Question: I have a data set with 3719 observation with 9 features. In that I have performed multiple linear regression with selected features.
I got the diagnostic plots like this:

I have understood by plots that there is no linearity between dependent and independent variables.Residual plots giving non linear trend. But from Normal Q-Q plot it follows the normal distribution. I did not get the what is mean by residual vs leverage plots?
Am I understanding correctly? How to interpret those plots.
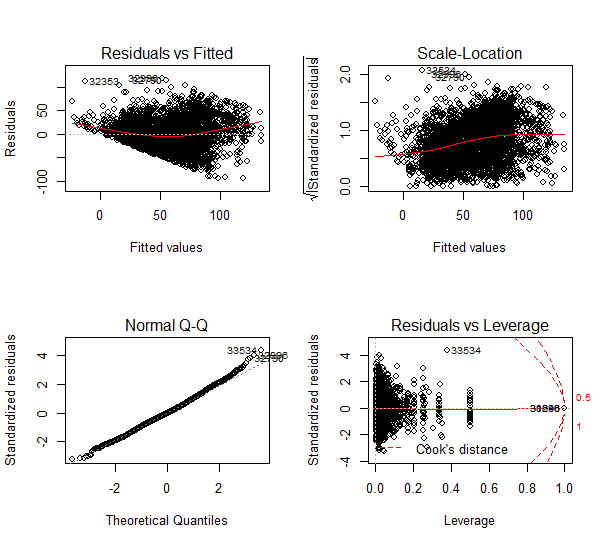
Answer: Your residuals are exhibiting heteroscedasticity (top-left), meaning that the variability in your outcome increases with the values of the outcome. For example, income vs expenditure: wealthier people have more variability in the price of food that they buy (they sometimes buy cheap food and sometimes buy expensive food) while poorer people tend to buy only cheap food.
The QQ-plot (bottom-left) assesses the normality of residuals assumption and I see nothing to suggest a serious violation. The slight departure at the top right is not as serious as your heteroscedasticity problem though.
The residuals vs leverage plot (bottom-right) indicates points that may have a large influence on your results based on Cook's distance. This can help identify outliers in your data, and you could consider omitting these before running another model (a rather subjective assessment).